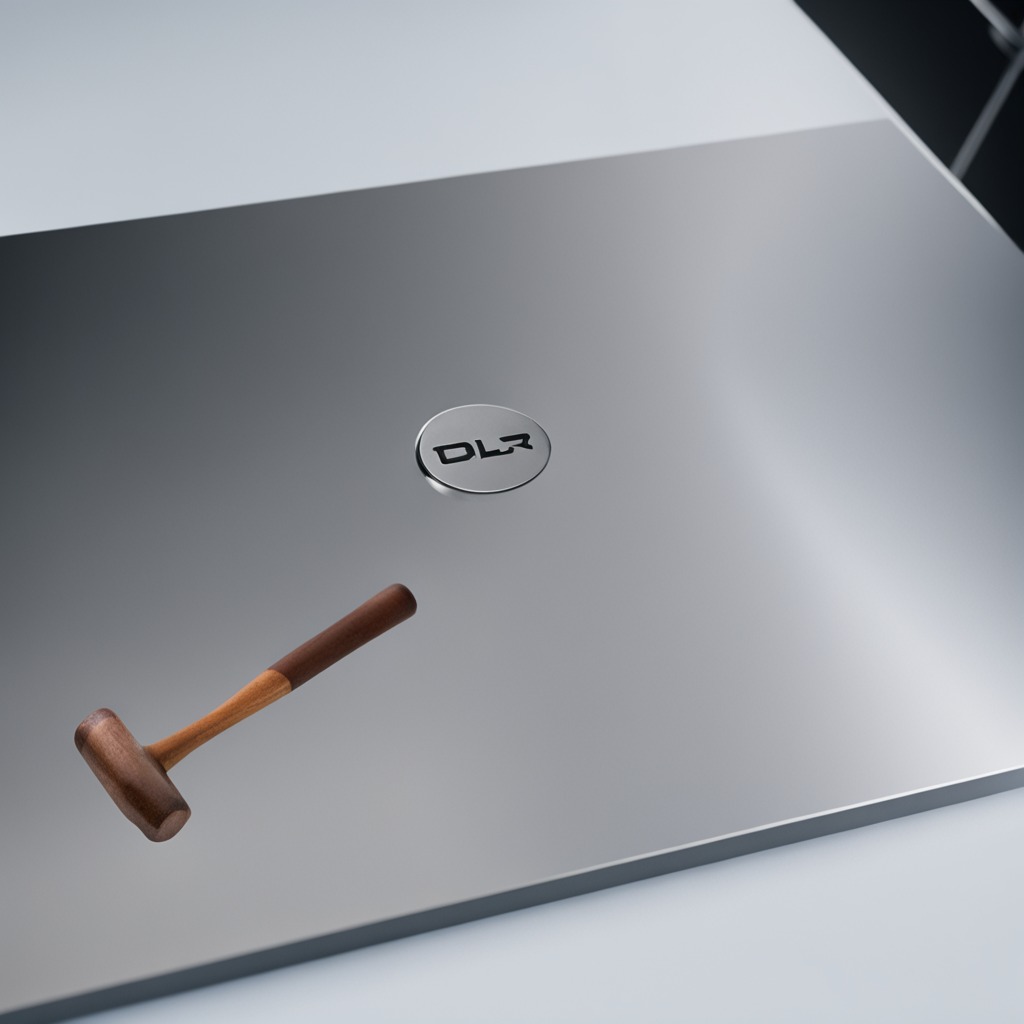
A hammer is lying on the stainless steel table in a high-end prototyping lab.